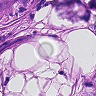
Metastatic tissue present: yes